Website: lowes
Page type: customer-info-address
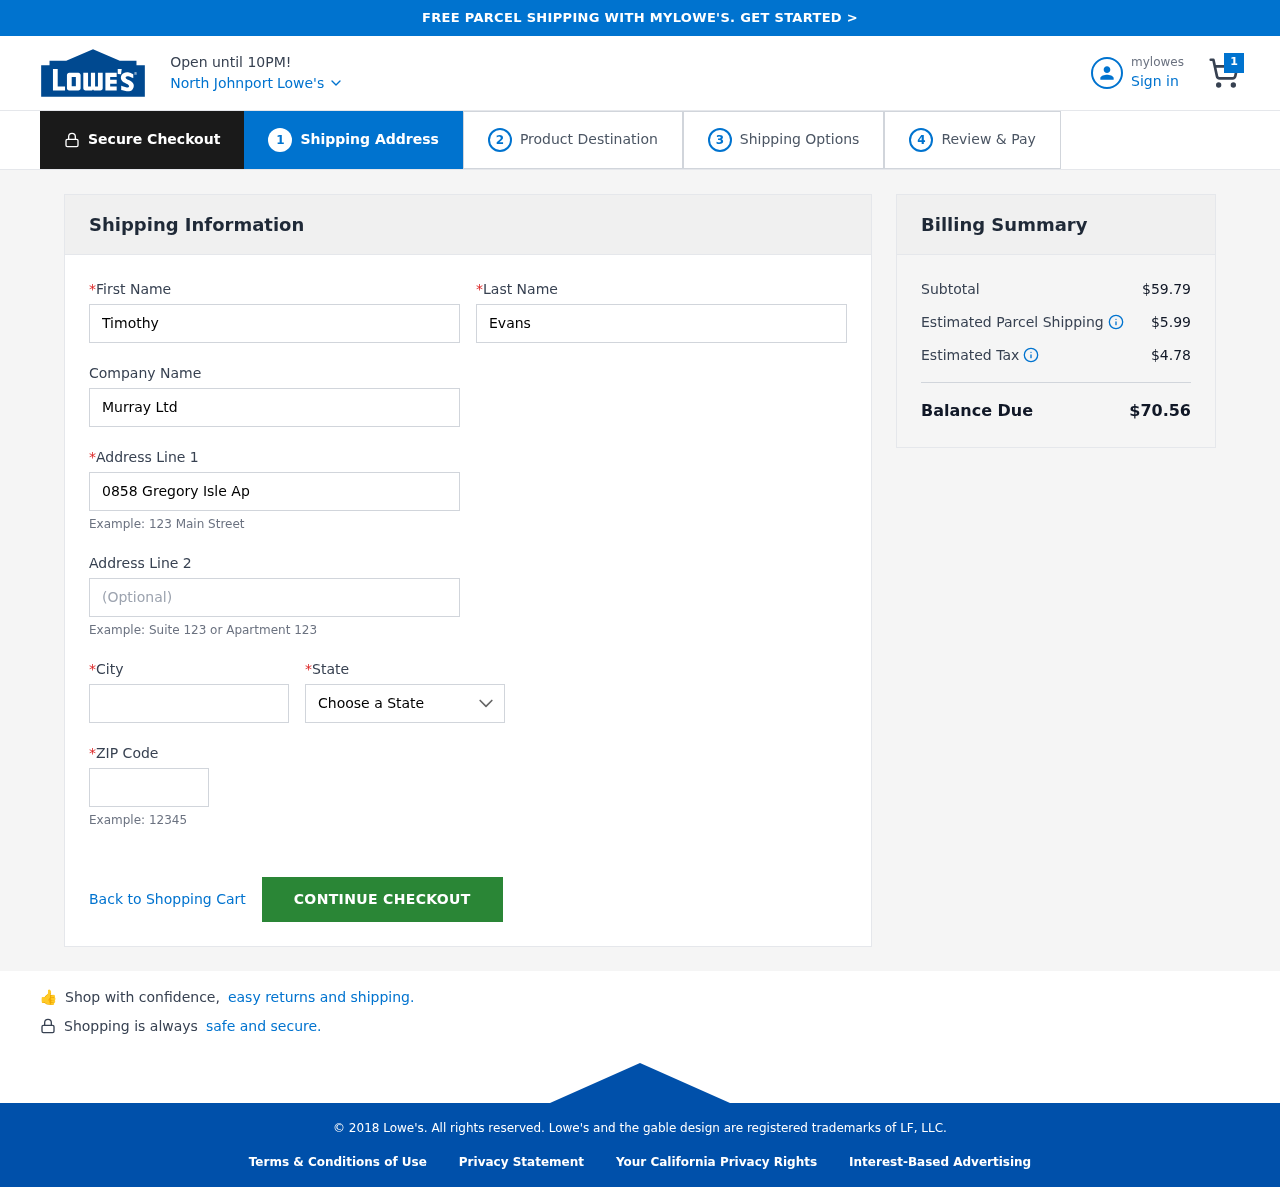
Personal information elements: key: PII_CITY
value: North Johnport
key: PII_COMPANY
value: Murray Ltd
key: PII_FIRSTNAME
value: Timothy
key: PII_LASTNAME
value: Evans
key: PII_POSTCODE
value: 90755
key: PII_STATE
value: Connecticut
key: PII_STREET
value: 0858 Gregory Isle Apt. 924
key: PII_STREET2
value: Apt. 751
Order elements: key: ORDER_NUM_ITEMS
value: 1
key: ORDER_SUBTOTAL
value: $59.79
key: ORDER_SHIPPING_COST
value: $5.99
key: ORDER_TAX
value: $4.78
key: ORDER_TOTAL
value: $70.56